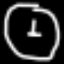
Label: clock